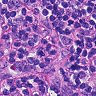
Metastatic tissue present: no